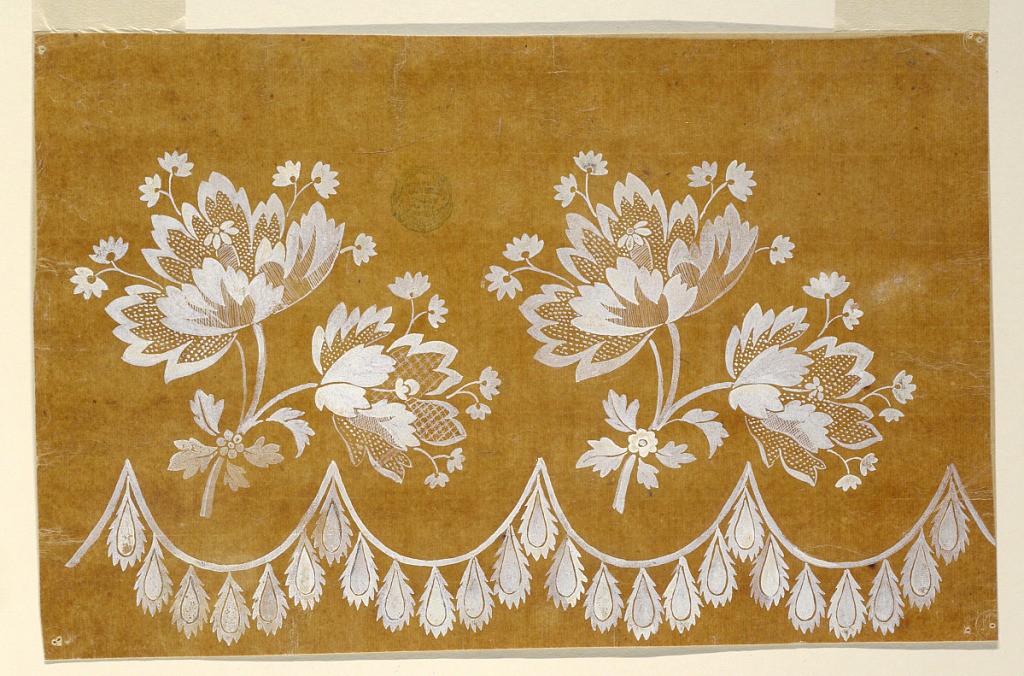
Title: Design for an Embroidered or Woven Horizontal Border of the "Fabrique de St. Ruf," Unfinished
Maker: Fabrique de Saint Ruf, Lyon, France
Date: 1805–1815
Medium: Brush and white gouache on glazed tracing paper pasted on paper
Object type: Drawing
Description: A bough with two big lacy blossoms over two festoons of ribbons with drops. Two repeats are shown.